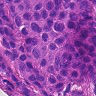
Metastatic tissue present: yes